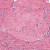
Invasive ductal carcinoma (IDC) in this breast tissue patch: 0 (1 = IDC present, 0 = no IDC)